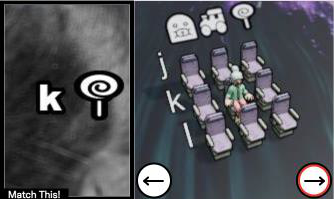
Task: seats
Answer: no